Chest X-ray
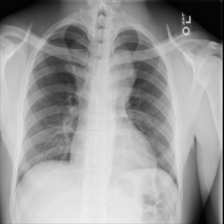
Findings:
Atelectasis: negative
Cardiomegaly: negative
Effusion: negative
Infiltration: negative
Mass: positive
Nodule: negative
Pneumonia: negative
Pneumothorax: negative
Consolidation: negative
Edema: negative
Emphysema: negative
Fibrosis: negative
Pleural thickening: negative
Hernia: negative